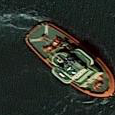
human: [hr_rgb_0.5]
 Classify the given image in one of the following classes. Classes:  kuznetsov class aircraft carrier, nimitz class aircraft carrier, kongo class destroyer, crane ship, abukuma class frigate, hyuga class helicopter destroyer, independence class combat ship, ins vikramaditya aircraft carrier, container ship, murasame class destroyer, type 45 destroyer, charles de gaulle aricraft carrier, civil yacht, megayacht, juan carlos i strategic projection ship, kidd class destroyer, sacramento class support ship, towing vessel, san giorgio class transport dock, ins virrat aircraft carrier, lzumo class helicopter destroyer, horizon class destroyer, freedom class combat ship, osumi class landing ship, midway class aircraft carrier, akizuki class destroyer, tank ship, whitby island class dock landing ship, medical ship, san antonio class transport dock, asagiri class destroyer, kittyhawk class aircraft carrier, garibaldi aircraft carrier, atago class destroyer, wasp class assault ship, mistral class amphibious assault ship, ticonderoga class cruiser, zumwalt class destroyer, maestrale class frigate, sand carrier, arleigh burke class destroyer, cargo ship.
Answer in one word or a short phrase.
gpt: Towing vessel